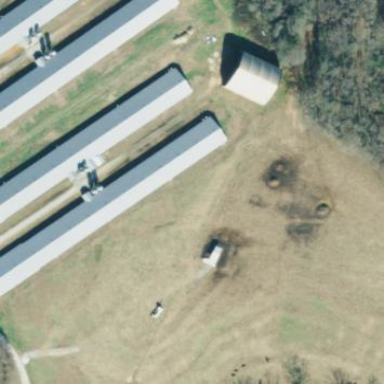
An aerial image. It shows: Poultry house.